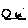
Label: moon